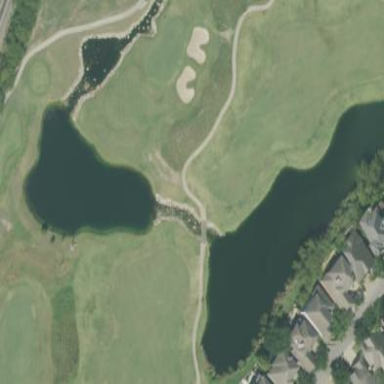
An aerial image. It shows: Golf rough area.